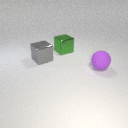
large gray metal cube to the left of large purple rubber sphere